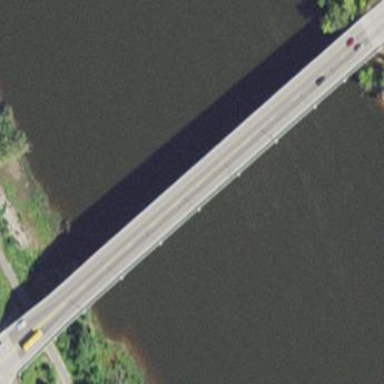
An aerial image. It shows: Man-made bridge.